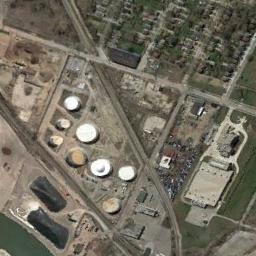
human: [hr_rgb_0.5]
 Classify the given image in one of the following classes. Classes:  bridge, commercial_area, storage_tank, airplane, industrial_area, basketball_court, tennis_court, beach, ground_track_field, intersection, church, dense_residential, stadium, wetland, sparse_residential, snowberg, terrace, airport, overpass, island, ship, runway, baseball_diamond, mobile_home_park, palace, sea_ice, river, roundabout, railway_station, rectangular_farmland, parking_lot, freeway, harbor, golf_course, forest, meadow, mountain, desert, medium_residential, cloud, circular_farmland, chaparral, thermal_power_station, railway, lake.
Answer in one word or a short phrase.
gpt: storage_tank